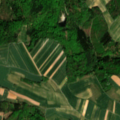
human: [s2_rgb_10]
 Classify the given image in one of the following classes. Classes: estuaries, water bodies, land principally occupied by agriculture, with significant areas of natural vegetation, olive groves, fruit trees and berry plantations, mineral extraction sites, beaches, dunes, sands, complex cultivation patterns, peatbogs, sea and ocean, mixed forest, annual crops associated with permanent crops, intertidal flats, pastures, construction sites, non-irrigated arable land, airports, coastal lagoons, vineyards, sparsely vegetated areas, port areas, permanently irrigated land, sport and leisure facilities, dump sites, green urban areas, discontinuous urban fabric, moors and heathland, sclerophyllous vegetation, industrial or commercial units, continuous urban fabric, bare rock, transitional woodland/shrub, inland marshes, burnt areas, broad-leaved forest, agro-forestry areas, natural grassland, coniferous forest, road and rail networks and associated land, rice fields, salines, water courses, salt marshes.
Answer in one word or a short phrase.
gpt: non-irrigated arable land, broad-leaved forest, mixed forest